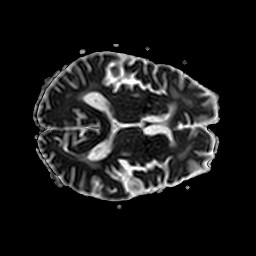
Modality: ADC
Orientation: axial
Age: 62
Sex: male
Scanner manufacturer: philips
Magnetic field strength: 3 T
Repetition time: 4.339 s
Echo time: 0.06134 s